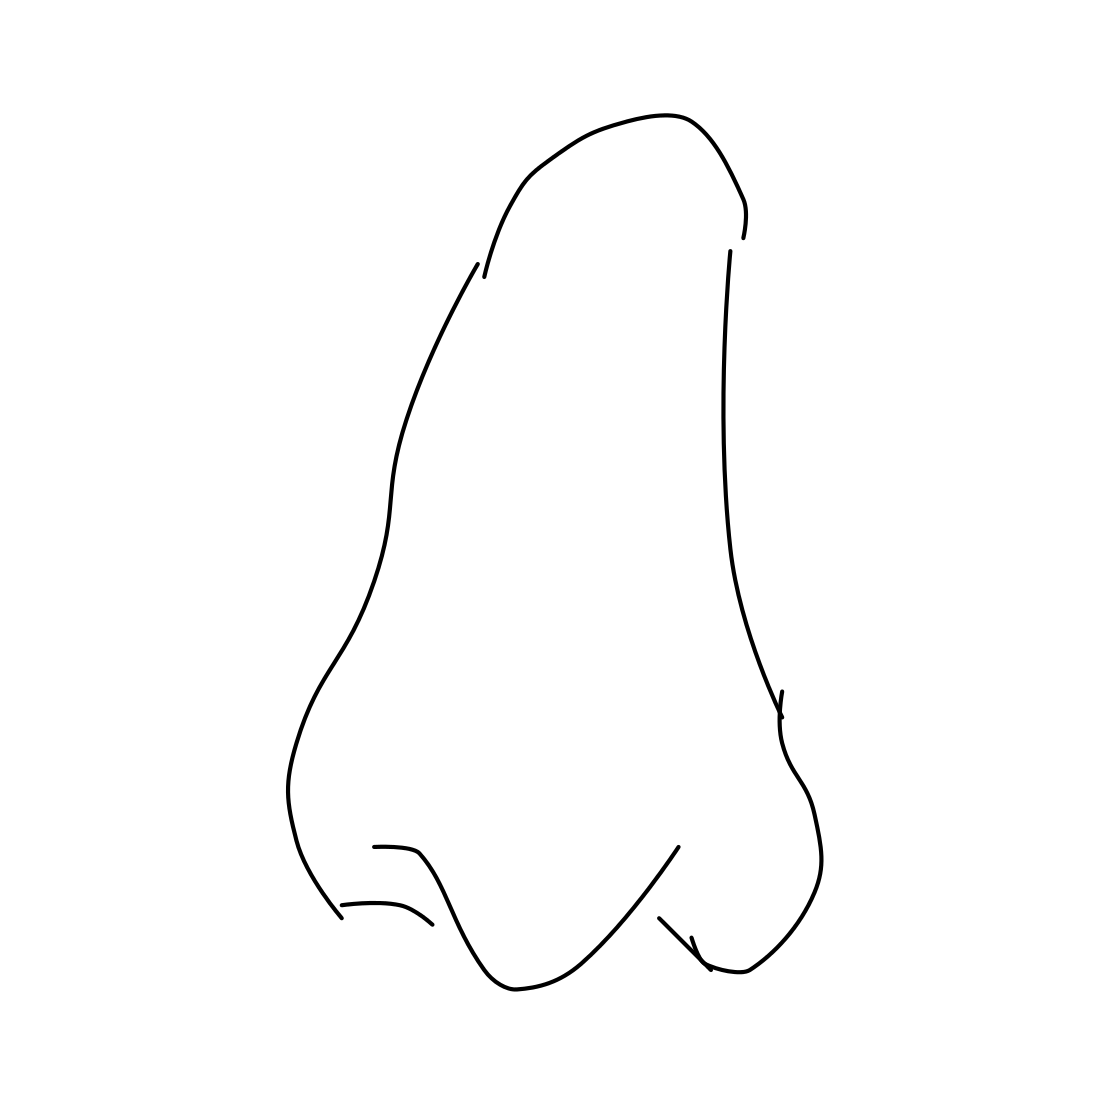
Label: nose